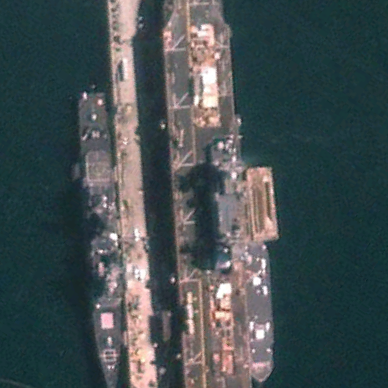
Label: assault